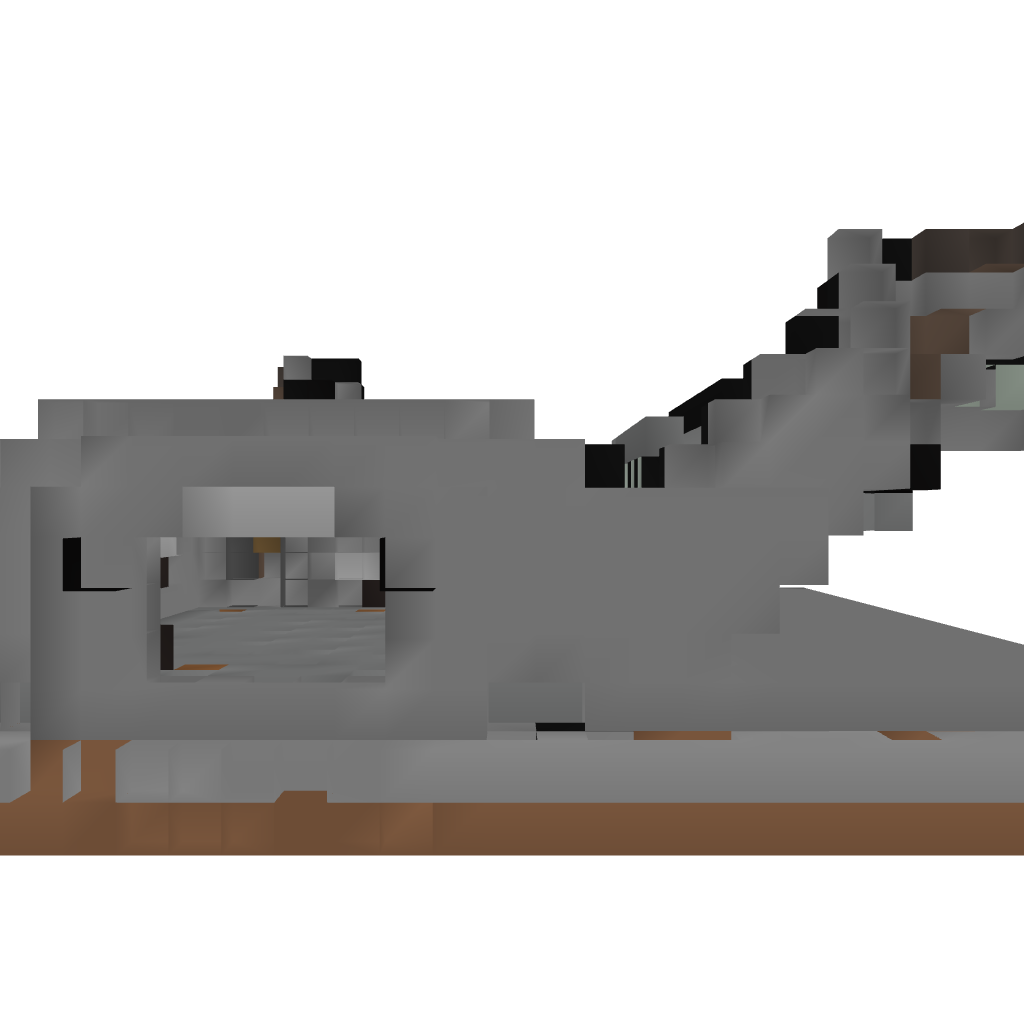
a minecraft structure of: Autocuiseur